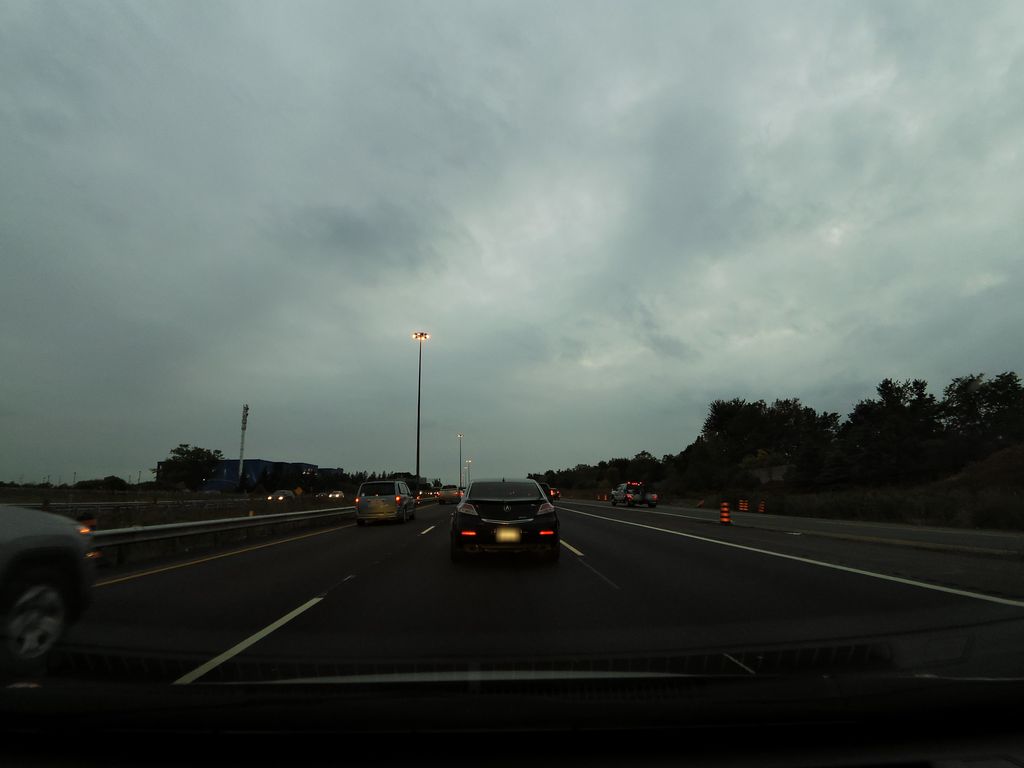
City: hamilton